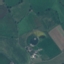
Label: Pasture